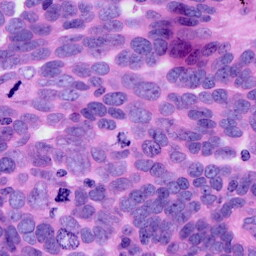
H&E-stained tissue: Ovarian